Question: Languages / Libraries in use: C++, OpenGL, GLUT
## Okay, here's the deal.
I've got a particle system which shoots out alpha blended textures to produce a flame.
The system only keeps track of very basic things such as, time alive, life, xyz and spread.
The direction in which the flames are currently moving in is purely based on other things which are going on in my code ( I assume ).
My goal however, is to attach the flame to the camera (DONE) and have the flame pointing in the direction my camera is facing (NOT WORKING).
I've tried glRotate for both x,y,z and I can't get it to work properly.
I'm currently using gluLookAt to move the camera, and get the flame to follow the XYZ of the camera by calling glTranslatef(camX, camY - offset, camZ);
## Any suggestions on how I can rotate the direction of the flame with the camera would be greatly appreciated.
Although most irrelevant, here is an image (incase)

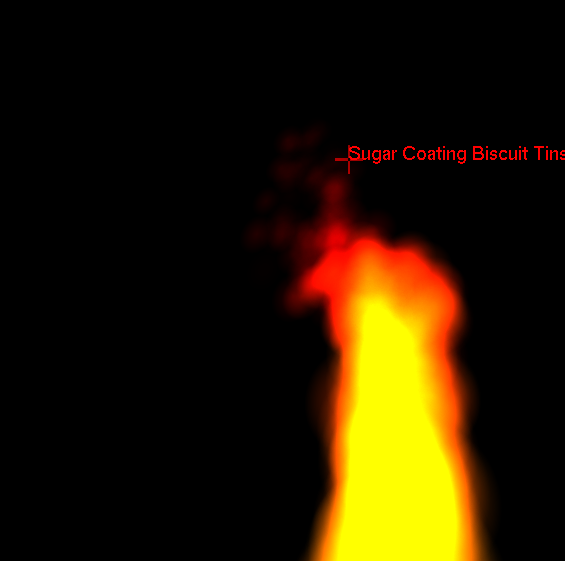
Answer: You need to know the orientation of the camera to work out how to change the orientation of the flame particles. You need to basically inverse the camera's rotation matrix. If I was doing this, I would keep a copy of the transformations locally so that I could quickly access the cameras rotation. The alternative is to read the transformation matrix and to calculate the inverse rotation from the matrix.
'''
static void inverseRotMatrix(const GLfloat in[4][4], GLfloat out[4][4])
{
out[0][0] = in[0][0];
out[0][1] = in[1][0];
out[0][2] = in[2][0];
out[0][3] = 0.0f;
out[1][0] = in[0][1];
out[1][1] = in[1][1];
out[1][2] = in[2][1];
out[1][3] = 0.0f;
out[2][0] = in[0][2];
out[2][1] = in[1][2];
out[2][2] = in[2][2];
out[2][3] = 0.0f;
out[3][0] = 0.0f;
out[3][1] = 0.0f;
out[3][2] = 0.0f;
out[3][3] = 1.0f;
}
void RenderFlame()
{
GLfloat matrix[4][4];
GLfloat invMatrix[4][4];
glGetFloatv(GL_MODELVIEW_MATRIX, matrix[0]);
inverseRotMatrix(matrix, invMatrix);
glPushMatrix();
// glMultMatrixf(invMatrix[0]); If you want to rotate the entire body of particles
for ... each particle
...
glTranslatef(particleX, particleY, particleZ);
glMultMatrixf(invMatrix[0]);
DrawParticle();
...
glPopMatrix();
}
'''
This may or may not work for you though depending on what you are doing. If the particles spread out in all directions it should be fine, but if the flame is essentially flat you will have other issues. All this does is rotate each particle so that it is facing the the screen. If you are just rotating the camera it will work fine. If you move the camera you have to rotate all of the points as well about the center point of the flame. But this does give you the rotation you need by inversing the rotation matrix, it's merely a question of how many times you apply the transformation. (I added a comment where you would apply another rotation to rotate the whole body of particles)